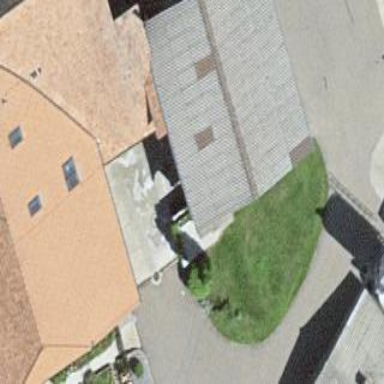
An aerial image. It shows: Shed.